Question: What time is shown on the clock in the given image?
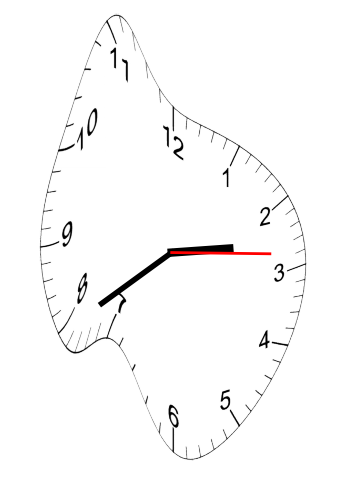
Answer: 02:39:14